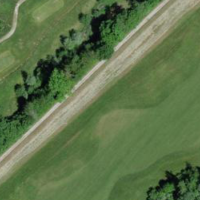
EUNIS habitat code: 53
Species observed at this site:
Epipactis palustris